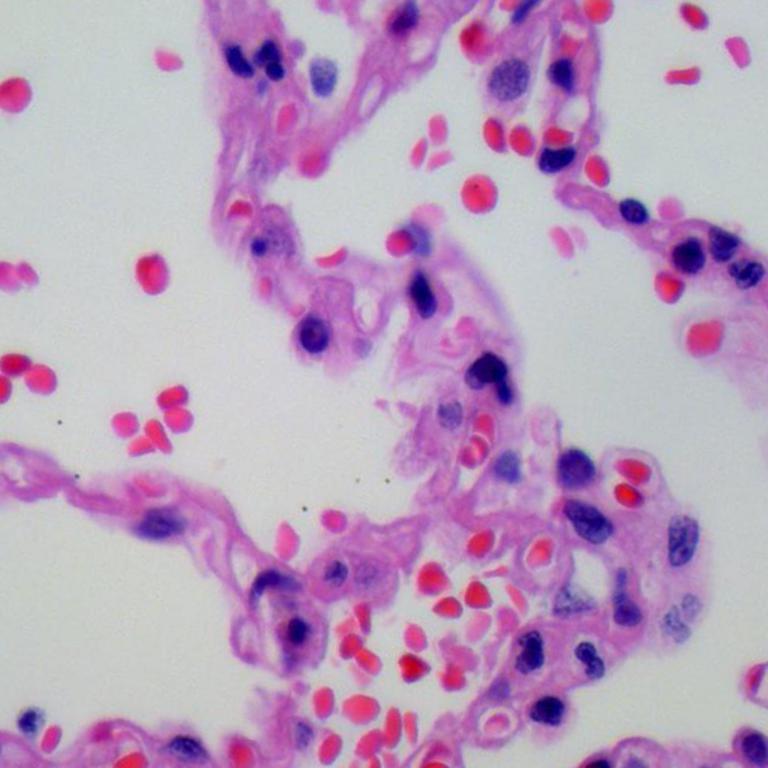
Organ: lung
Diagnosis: benign